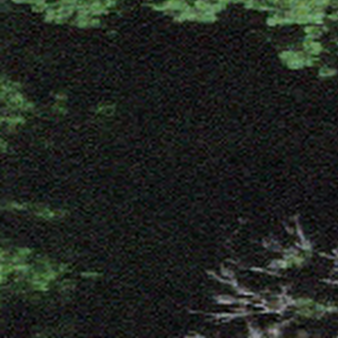
Label: other